Question: I have two repositories:
- -
7 months ago, when our project started, somebody took a snapshot of gephi project on github and save it to corporate svn => change history loss
now i decided to move our project to git repository and merge changes with original project
i have now git repository migrated from svn with git-svn
my files does not have change history beyond the time when our project started
Can i map initial state of our repository to state of original repository? In other words i would like to start aplying our changes to original repository from specific revision.
Today i found another obstacle. Schema first:

- red branch is the original project- '<alpha1>' and '<alpha2>' are commits of plugins for main project (unrelated to code commited in '<E' E'' E'''>')- in '<E'> <E''> <E'''>' was added code from main project (red) repository '<E>' (in each commit cca one third of project from '<E>')
I have fetched red and blue repositories into one. On second schema i have desired state. Is it possible to do this? (for example make from '<E' E'' E''>' just one commit ('<E'>') and then mark that commit as a merged from branches '<ABCD>' and '<alpha1 alpha2>')
Thank you Julien for your response. It seems very helpful.
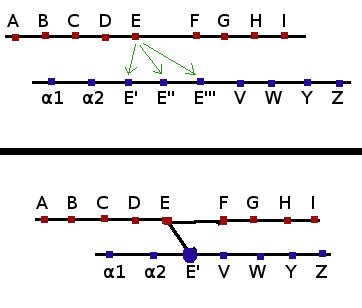
Answer: Disclaimer: I have now tested this, and it seems like it works as expected (assuming I understood you correctly, of course). However, there's still a lot that can go wrong.
So I assume you have two independent repositories. The original project (Gephi):
'''
A---B---C---D---E
^ HEAD of Gephi
'''
And your project, whose first revision looks identical to the original project's last revision:
'''
E'---V---W---Y---...---Z
^ HEAD of your project
'''
(possibly with some branches, but that doesn't really matter here.)
What you'd like to have (if I understood correctly) is:
'''
A---B---C---D---E---V---W---Y---...---Z
'''
You could try the following.
While in the directory of your own working tree, fetch the heads and objects of the original Gephi repository:
'''
git fetch /path/to/original/gephi
'''
If you haven't cloned the Gephi repository, you might as well specify the github URL instead of a local filesystem path.
This will result in the following situation in your current working tree:
'''
A---B---C---D---E
^ FETCH_HEAD
E'---V---W---Y---...---Z
^ HEAD
'''
We haven't changed a lot. Currently, the two heads coexist peacefully and completely independently from each other, but you now have access to the objects from both repositories and can try to combine them.
We now want to discard E' (it should be identical to E), and instead make E the parent of your project's first commit, which is V. To do this, you can use 'git filter-branch':
'''
git filter-branch -f --parent-filter 'test $GIT_COMMIT = <V> && echo "-p <E>" || cat'
'''
Replace '<V>' and '<E>' by the commit hashes of V and E respectively. To find those out, you can do 'git log' to examine your project's commits and, since we've fetched them, 'git log FETCH_HEAD' to examine Gephi's commits.
This will effectively connect V directly to E.
This should even work if it turns out that the head (i.e. the latest commit) of the original Gephi repository isn't what you based your project on, meaning that there have been new commits in Gephi that you haven't (yet?) taken care of. Just be sure, again to substitute '<E>' with the hash of the commit that you have based your changes on, with the head.
Conversely, be sure that you substitute '<V>' with the hash of the . Maybe your repository doesn't contain an E' identical to E, but the very first commit already contains changes toward the original. Then this first commit hash will be your '<V>', instead of the one after it.
To summarize both last paragraphs: the above command should also work if your situation looks like, for example, this:
'''
A---B---C---D---E---F---G---H---I
^ ^ FETCH_HEAD
point where your project branched off
V---W---Y---...---Z
^ ^ HEAD
first change based on E
'''
Just make sure to use the commit hashes that make sense in this context.